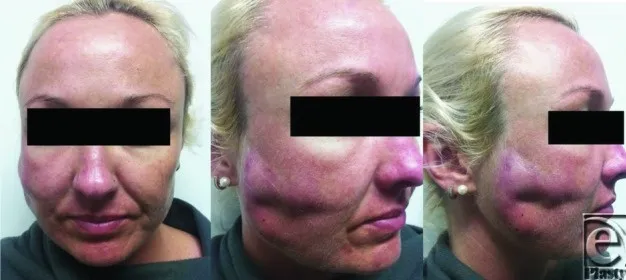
Right facial abscess.
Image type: medical_photograph (skin_photograph)